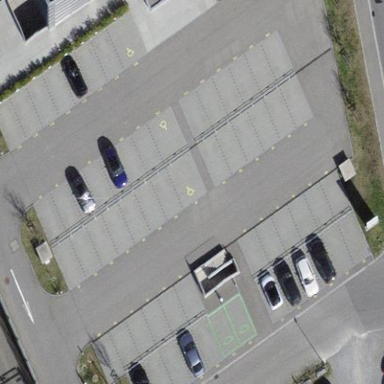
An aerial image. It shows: Parking area with surface.